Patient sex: F
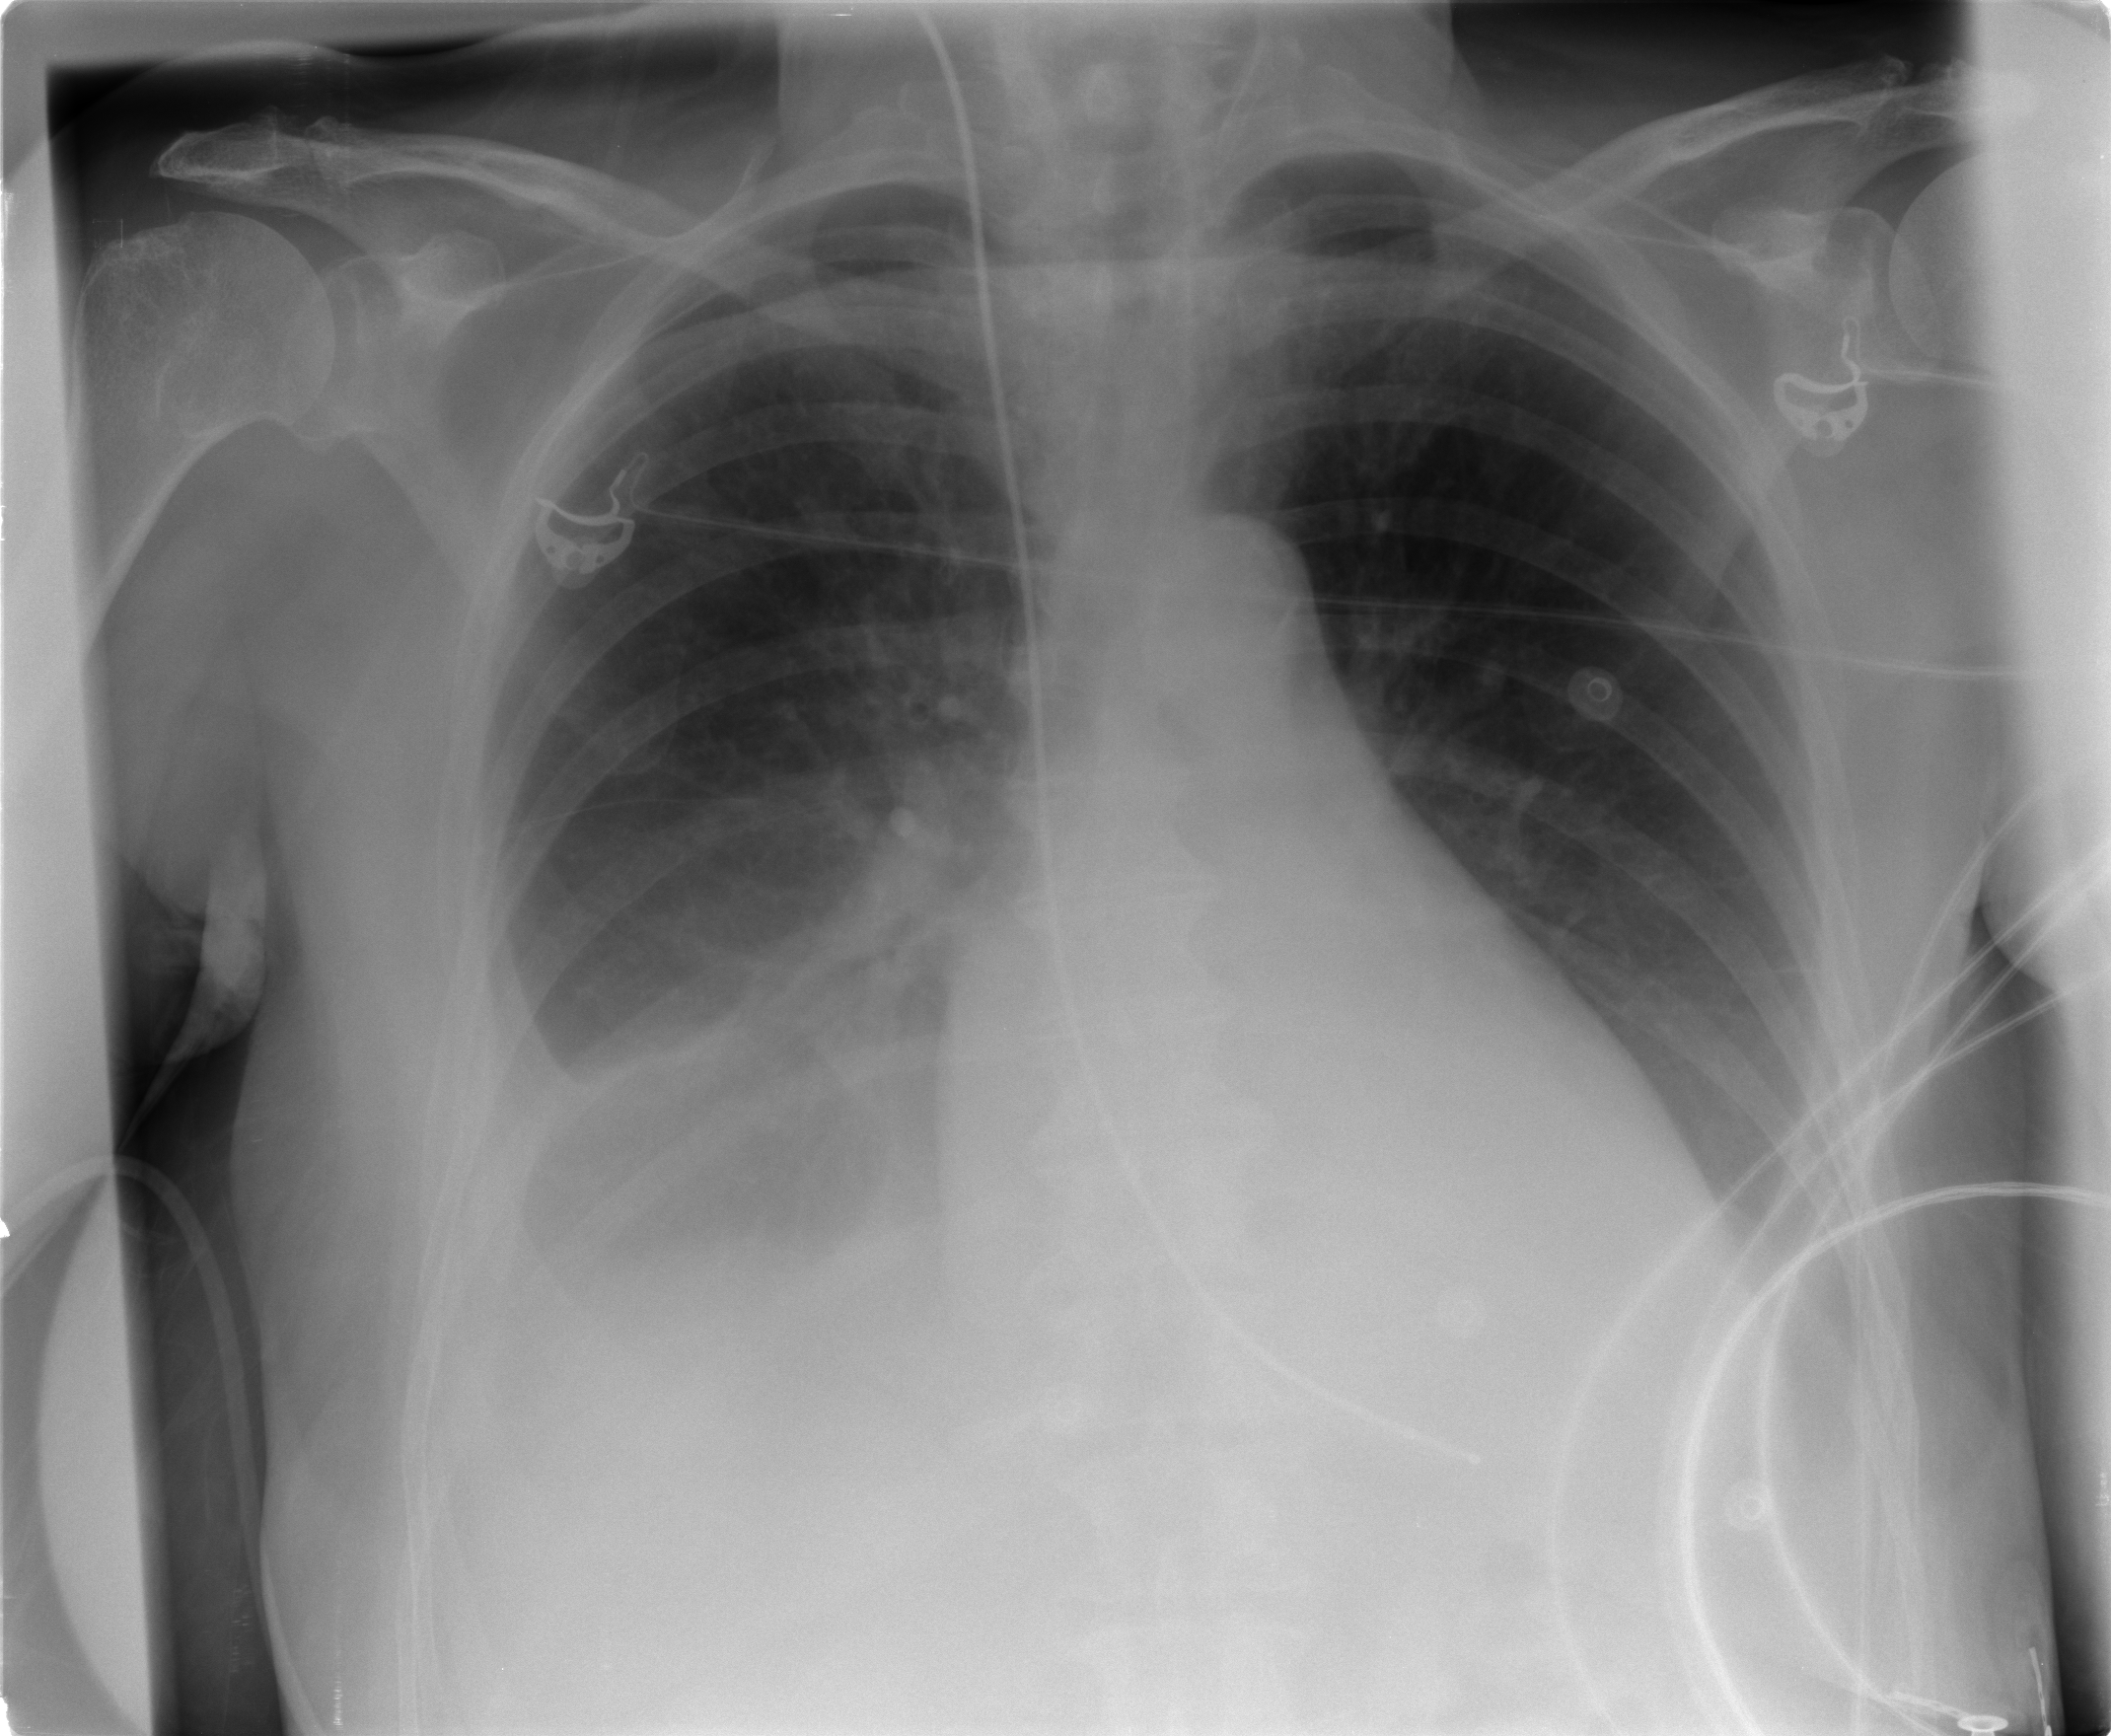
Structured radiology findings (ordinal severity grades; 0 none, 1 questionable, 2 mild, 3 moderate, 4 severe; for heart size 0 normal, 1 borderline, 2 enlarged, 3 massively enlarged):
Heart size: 2
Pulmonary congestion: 1
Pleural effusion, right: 3
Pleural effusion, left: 2
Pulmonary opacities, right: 0
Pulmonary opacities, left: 0
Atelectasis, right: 3
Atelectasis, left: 2